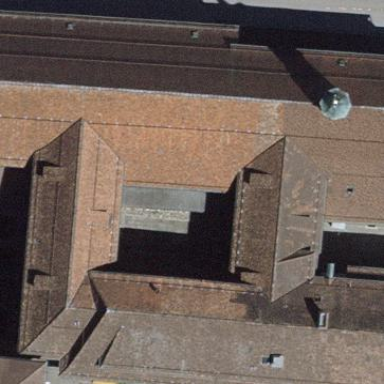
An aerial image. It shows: Monastery building.